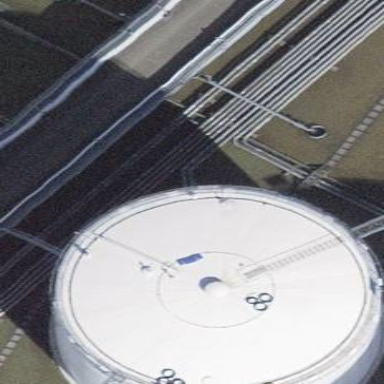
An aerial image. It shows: Storage tank that is man-made.